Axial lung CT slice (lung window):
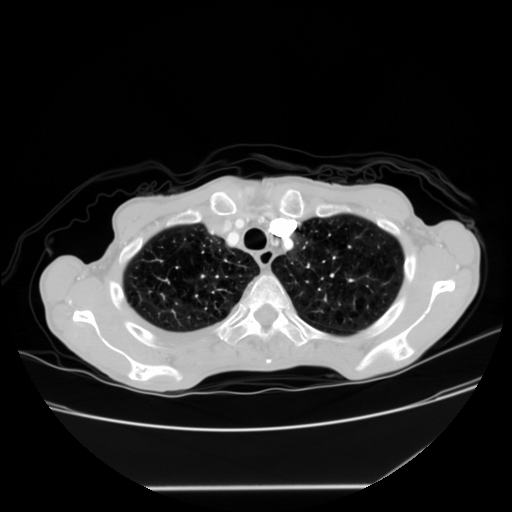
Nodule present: no